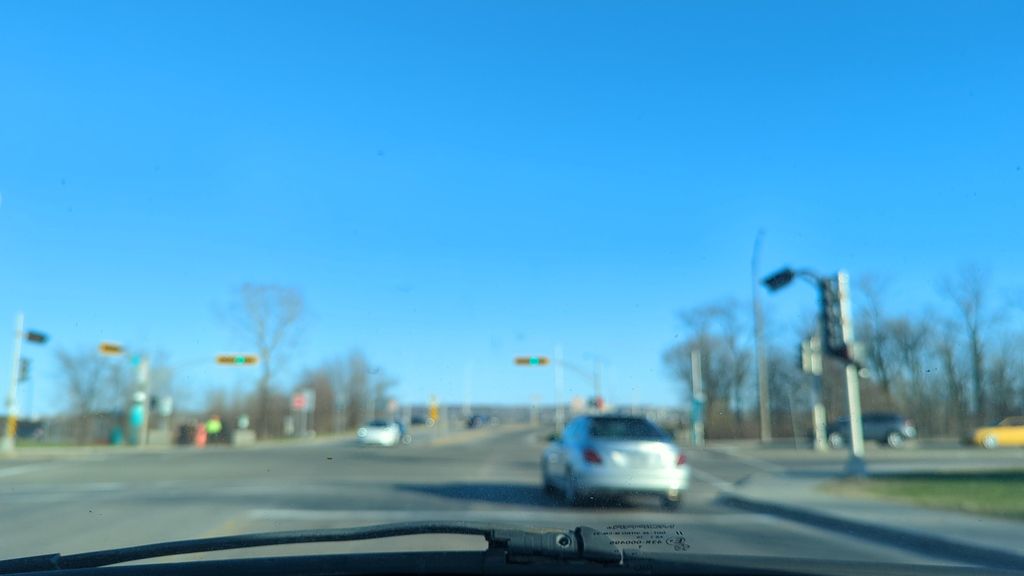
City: quebec_city